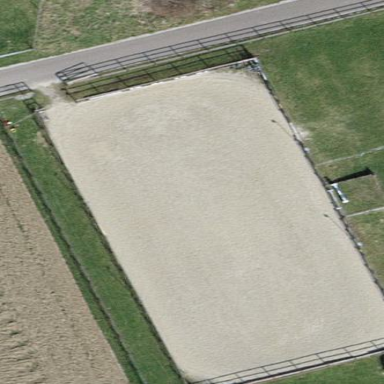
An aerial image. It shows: Equestrian pitch surrounded by fence.